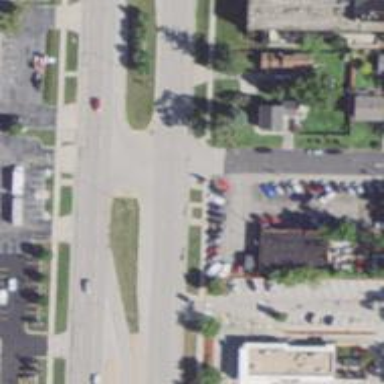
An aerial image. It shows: Unmarked crossing on the road.